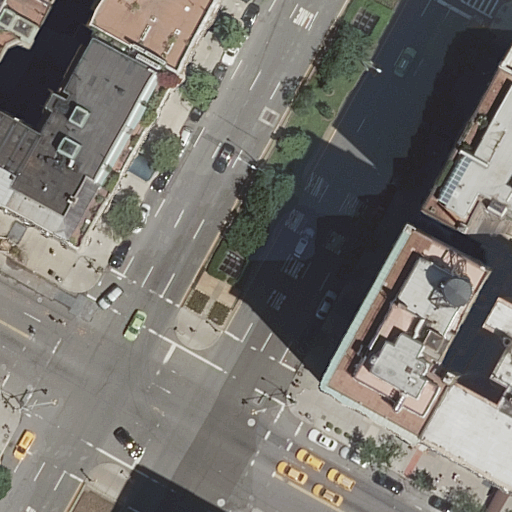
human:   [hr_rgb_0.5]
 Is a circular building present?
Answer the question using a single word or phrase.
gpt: no

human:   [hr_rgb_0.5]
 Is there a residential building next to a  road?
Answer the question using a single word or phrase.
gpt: yes

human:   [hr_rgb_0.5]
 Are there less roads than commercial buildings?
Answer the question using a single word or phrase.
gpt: no

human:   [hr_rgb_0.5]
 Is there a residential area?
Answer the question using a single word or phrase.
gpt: no

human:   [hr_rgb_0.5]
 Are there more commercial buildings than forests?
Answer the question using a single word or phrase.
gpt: no

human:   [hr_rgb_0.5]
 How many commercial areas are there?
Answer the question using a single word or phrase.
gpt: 0

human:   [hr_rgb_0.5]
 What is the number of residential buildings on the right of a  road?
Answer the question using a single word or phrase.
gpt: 4

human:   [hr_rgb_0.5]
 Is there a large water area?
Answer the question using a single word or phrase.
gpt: no

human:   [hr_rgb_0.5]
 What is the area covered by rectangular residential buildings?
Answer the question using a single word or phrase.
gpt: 1030m2

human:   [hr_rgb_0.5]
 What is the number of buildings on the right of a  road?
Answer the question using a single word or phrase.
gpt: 4

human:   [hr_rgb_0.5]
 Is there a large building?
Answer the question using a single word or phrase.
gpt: yes

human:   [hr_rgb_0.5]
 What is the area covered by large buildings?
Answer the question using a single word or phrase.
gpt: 2205m2

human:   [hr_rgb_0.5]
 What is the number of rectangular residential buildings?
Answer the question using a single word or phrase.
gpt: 4

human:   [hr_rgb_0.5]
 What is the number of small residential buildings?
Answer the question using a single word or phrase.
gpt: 2

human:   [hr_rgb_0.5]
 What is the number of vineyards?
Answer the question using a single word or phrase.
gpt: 0

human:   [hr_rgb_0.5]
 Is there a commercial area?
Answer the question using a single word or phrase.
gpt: no

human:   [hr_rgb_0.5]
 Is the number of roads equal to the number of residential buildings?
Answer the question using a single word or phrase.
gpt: no

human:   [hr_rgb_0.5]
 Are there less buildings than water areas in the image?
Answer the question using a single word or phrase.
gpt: no

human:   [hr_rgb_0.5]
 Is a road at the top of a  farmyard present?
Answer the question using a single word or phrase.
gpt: no

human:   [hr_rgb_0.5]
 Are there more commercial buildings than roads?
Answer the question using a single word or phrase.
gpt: no

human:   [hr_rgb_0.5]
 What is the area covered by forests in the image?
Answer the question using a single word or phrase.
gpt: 0m2

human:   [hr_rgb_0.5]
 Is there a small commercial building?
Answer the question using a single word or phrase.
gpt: no

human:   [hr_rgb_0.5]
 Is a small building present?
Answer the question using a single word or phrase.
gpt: yes

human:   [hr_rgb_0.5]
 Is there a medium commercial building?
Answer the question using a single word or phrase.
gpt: no

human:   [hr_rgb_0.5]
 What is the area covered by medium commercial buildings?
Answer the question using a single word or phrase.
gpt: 0m2

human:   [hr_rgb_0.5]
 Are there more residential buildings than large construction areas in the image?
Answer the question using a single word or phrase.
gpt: yes

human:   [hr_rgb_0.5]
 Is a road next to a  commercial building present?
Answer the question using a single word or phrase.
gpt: no

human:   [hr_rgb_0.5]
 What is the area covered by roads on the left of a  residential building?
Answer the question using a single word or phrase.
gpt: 0m2

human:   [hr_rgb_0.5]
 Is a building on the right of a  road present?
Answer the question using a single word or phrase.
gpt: yes

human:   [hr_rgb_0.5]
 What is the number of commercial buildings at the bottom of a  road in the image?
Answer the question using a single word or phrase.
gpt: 0

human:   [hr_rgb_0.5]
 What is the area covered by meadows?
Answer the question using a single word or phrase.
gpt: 0m2

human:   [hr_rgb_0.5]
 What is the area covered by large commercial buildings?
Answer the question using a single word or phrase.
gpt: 0m2

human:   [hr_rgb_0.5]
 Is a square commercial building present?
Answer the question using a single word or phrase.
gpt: no

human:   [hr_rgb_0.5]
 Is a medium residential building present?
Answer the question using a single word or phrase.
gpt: yes

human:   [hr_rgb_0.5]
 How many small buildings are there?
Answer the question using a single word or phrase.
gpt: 2

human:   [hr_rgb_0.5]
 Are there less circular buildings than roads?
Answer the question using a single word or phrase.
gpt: yes